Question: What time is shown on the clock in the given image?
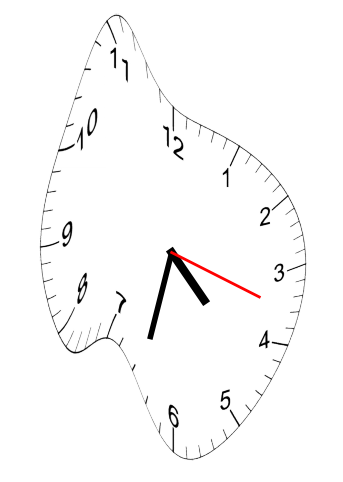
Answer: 04:32:18